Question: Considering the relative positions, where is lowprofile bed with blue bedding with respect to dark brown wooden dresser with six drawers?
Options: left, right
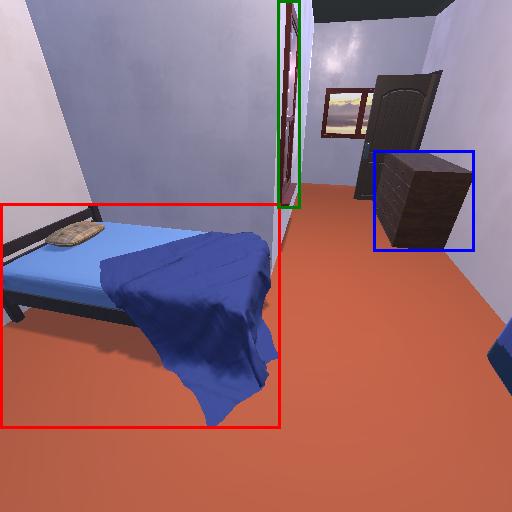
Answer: left